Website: lowes
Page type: review-order
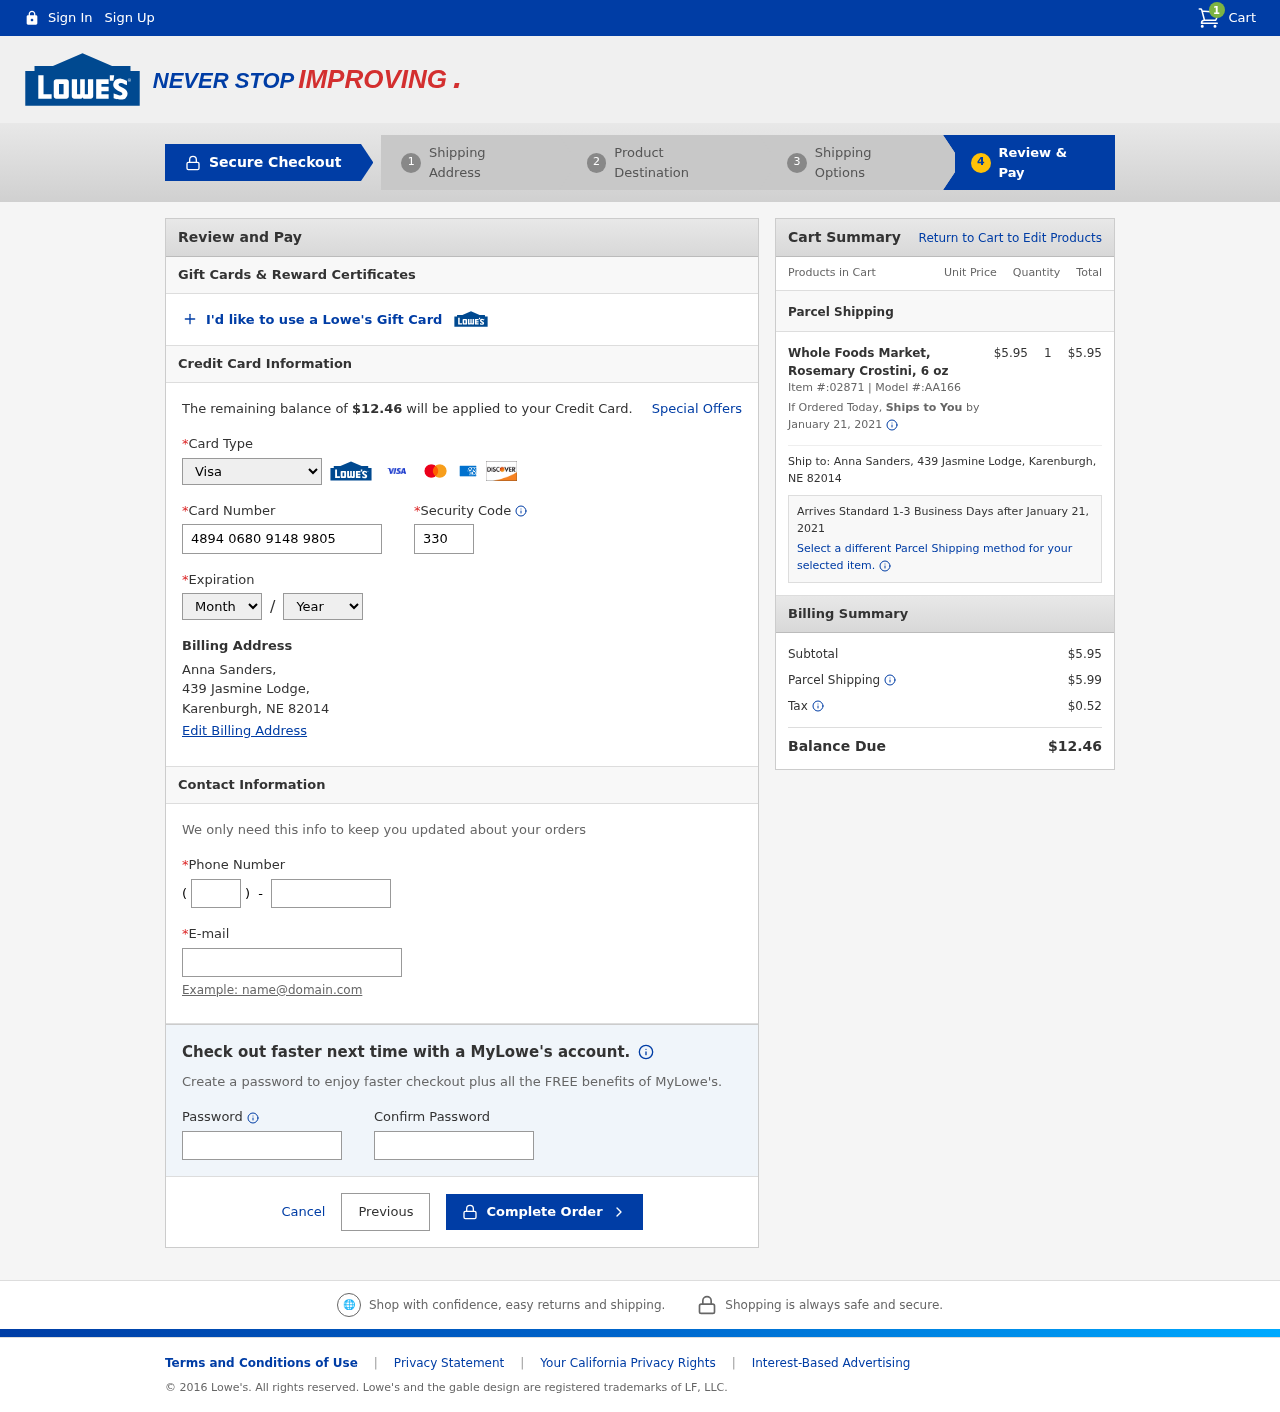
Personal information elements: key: PII_CARD_CVV
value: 330
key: PII_CARD_EXPIRY_MONTH
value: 09
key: PII_CARD_EXPIRY_YEAR
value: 28
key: PII_CARD_NUMBER
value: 4894 0680 9148 9805
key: PII_CARD_TYPE
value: Visa
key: PII_CITY
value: Karenburgh
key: PII_EMAIL
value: anna.sanders@hotmail.com
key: PII_FULLNAME
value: Anna Sanders,
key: PII_PHONE
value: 7436803183
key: PII_PHONE_AREA
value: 743
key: PII_POSTCODE
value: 82014
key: PII_STATE_ABBR
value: NE
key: PII_STREET
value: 439 Jasmine Lodge
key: PII_STREET
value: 439 Jasmine Lodge,
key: PII_FULLNAME2
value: Anna Sanders
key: PII_POSTCODE_FULL
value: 82014
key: PII_CITY_STATE
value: Karenburgh, NE
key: PII_CITY_STATE_ZIP
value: Karenburgh, NE 82014
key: PII_POSTCODE_NUMERIC
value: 82014
Product elements: key: PRODUCT1_NAME
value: Whole Foods Market, Rosemary Crostini, 6 oz
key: PRODUCT1_PRICE
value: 5.95
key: PRODUCT1_QUANTITY
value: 1
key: PRODUCT1_ITEM_NUMBER
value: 02871
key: PRODUCT1_MODEL_NUMBER
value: AA166
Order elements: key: ORDER_NUM_ITEMS
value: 1
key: ORDER_TOTAL
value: $12.46
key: ORDER_SHIPPING_DATE
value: January 21, 2021
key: ORDER_SUBTOTAL
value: $5.95
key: ORDER_SHIPPING_DATE2
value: January 21, 2021
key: ORDER_SUBTOTAL2
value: $5.95
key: ORDER_SHIPPING_COST
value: $5.99
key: ORDER_TAX
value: $0.52